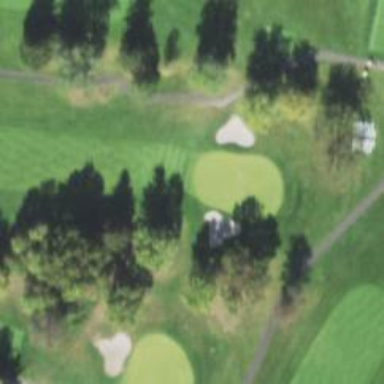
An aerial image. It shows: Golf hole.